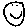
Label: smiley face